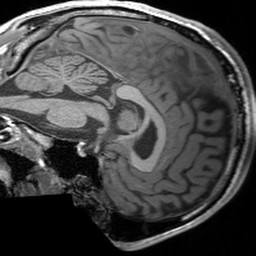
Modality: T1w
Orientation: sagittal
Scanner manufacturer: siemens
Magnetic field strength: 3 T
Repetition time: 1.54 s
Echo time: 0.00234 s